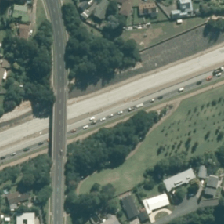
Land cover: urban_parkland